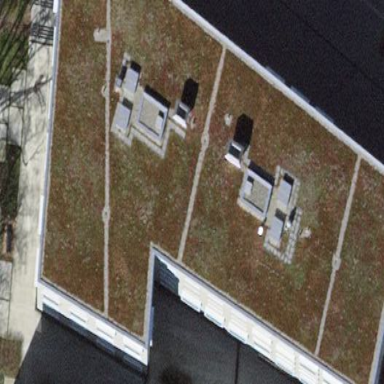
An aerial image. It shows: Apartment building with flat roof. The building is tan with rosy brown roof.